Question: I have setup carrierwave backgrounder locally along with sidekiq and sidekiq web. I can see jobs being added to the sidekiq Enqueued but they are never running. What would prevent them from executing?
Setup:
Rails 3.2.11
Unicorn 4.6.1
Sidekiq 2.7.5
carrierwave 0.8.0
carrierwave_backgrounder 0.2.0
Config for backgrounder.
'''
CarrierWave::Backgrounder.configure do |c|
c.backend :sidekiq, queue: :carrierwave
end
'''
Model
'''
class EntryImage < ActiveRecord::Base
attr_accessible :alt, :image_path
belongs_to :imageable, :polymorphic => true
validates :image_path, presence: true
mount_uploader :image_path, ImageUploader
process_in_background :image_path
end
'''
Uploader
'''
# encoding: utf-8
class ImageUploader < CarrierWave::Uploader::Base
include ::CarrierWave::Backgrounder::Delay
# Include RMagick or MiniMagick support:
# include CarrierWave::RMagick
include CarrierWave::MiniMagick
# Include the Sprockets helpers for Rails 3.1+ asset pipeline compatibility:
# include Sprockets::Helpers::RailsHelper
# include Sprockets::Helpers::IsolatedHelper
# Choose what kind of storage to use for this uploader:
if Rails.env.test?
storage :file
else
storage :fog
end
# Override the directory where uploaded files will be stored.
# This is a sensible default for uploaders that are meant to be mounted:
def store_dir
"uploads/#{model.class.to_s.underscore}/#{mounted_as}/#{model.id}"
end
# Provide a default URL as a default if there hasn't been a file uploaded:
# def default_url
# # For Rails 3.1+ asset pipeline compatibility:
# # asset_path("fallback/" + [version_name, "default.png"].compact.join('_'))
#
# "/images/fallback/" + [version_name, "default.png"].compact.join('_')
# end
# Process files as they are uploaded:
# process :scale => [200, 300]
#
# def scale(width, height)
# # do something
# end
# Create different versions of your uploaded files:
# version :thumb do
# process :scale => [50, 50]
# end
process :resize_and_pad => [1280, 720, "#111111"]
version :thumb do
process :resize_and_pad => [384,216, "#111111"]
end
version :thumblarge do
process :resize_and_pad => [640,360, "#111111"]
end
# Add a white list of extensions which are allowed to be uploaded.
# For images you might use something like this:
def extension_white_list
%w(jpg jpeg gif png)
end
# Override the filename of the uploaded files:
# Avoid using model.id or version_name here, see uploader/store.rb for details.
# def filename
# "something.jpg" if original_filename
# end
end
'''

Checking Registered workers comes back empty
'''
1.9.3p194 :006 > Sidekiq::Client.registered_workers
=> []
'''
config/sidekiq.yml
'''
:concurrency: 1
'''
config/initializer/sidekiq.rb
'''
require 'sidekiq'
Sidekiq.configure_client do |config|
config.redis = { :size => 1 }
end
Sidekiq.configure_server do |config|
# The config.redis is calculated by the
# concurrency value so you do not need to
# specify this. For this demo I do
# show it to understand the numbers
config.redis = { :size => 3 }
end
'''
I have started sidekiq from the commandline in a few ways also
'''
bundle exec sidekiq -q high,5 default
bundle exec sidekiq
'''
Thank you for the help :)
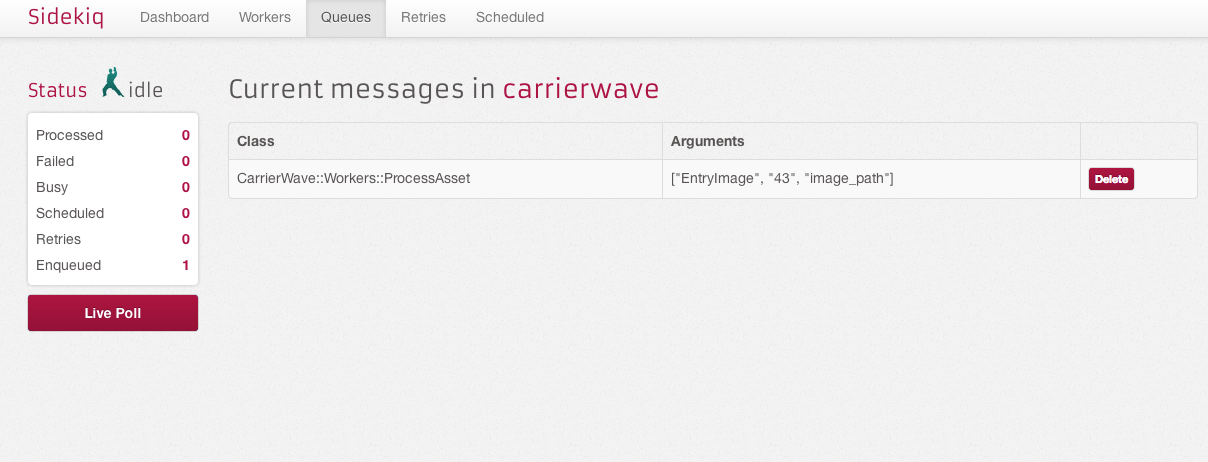
Answer: Ok I was starting sidekiq incorrectly. -q needed to be set to the queue name.